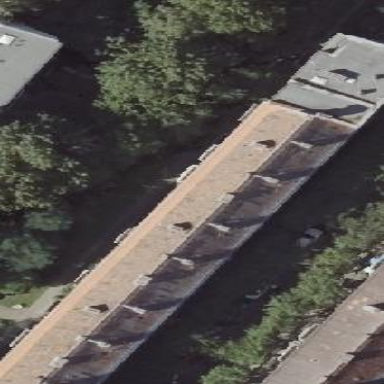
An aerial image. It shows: Apartment building with hipped roof.